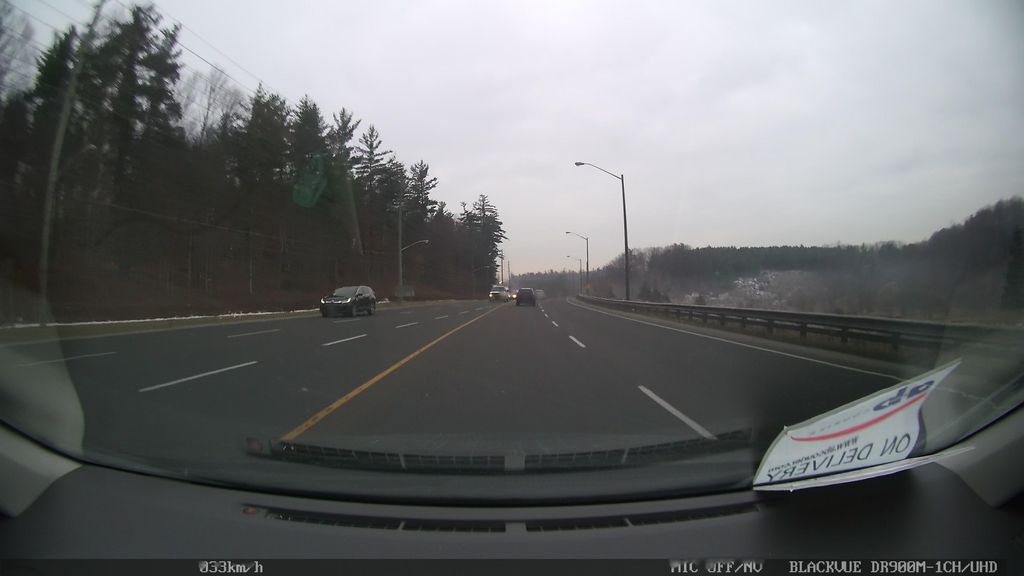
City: toronto